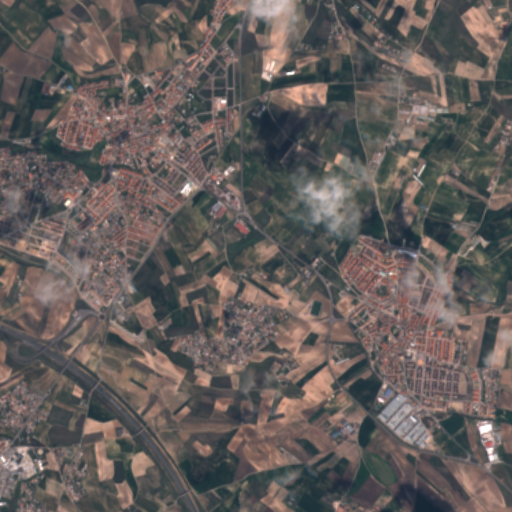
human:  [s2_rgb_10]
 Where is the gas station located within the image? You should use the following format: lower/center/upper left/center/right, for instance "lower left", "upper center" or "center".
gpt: The gas station is located in the center of the image.
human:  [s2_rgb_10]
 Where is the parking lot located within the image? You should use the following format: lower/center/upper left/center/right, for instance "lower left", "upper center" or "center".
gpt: The parking lot is located in the lower right of the image.
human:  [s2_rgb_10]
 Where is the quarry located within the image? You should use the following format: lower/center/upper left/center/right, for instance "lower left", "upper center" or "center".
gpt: There is no quarry in the image.